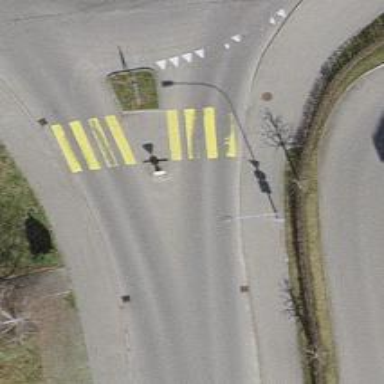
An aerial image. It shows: Uncontrolled crossing on the road.